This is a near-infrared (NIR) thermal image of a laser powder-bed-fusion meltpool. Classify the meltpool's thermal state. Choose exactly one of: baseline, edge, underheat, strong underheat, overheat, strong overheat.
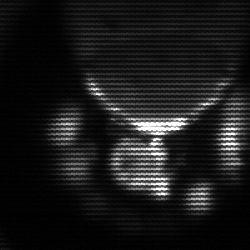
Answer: baseline